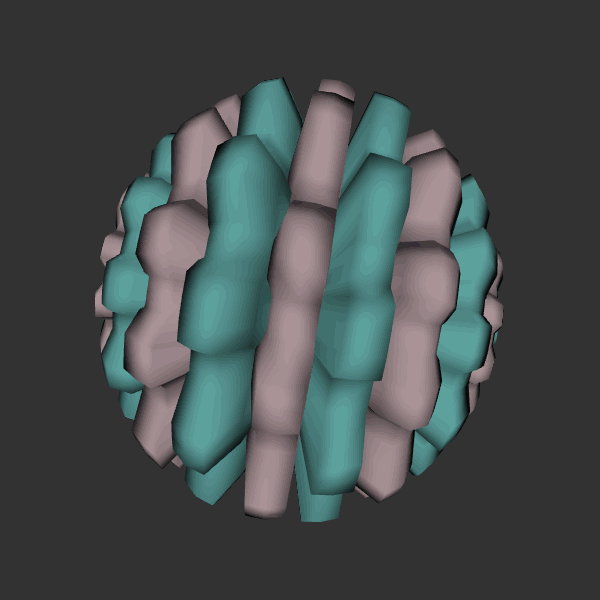
Background: dark